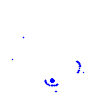
Particle: pion